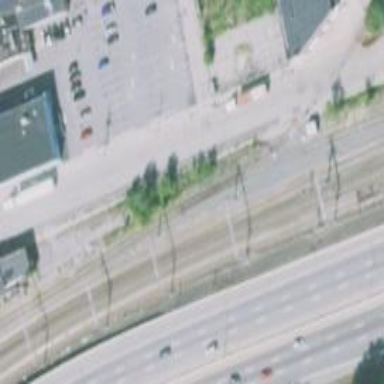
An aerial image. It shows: Railway siding for service.